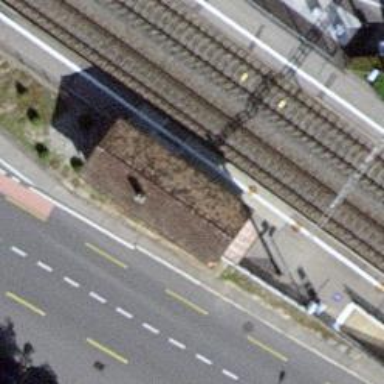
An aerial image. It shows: Railway halt station for public transport.